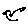
Label: bird